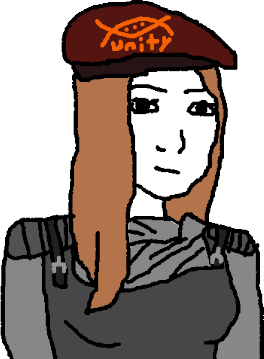
Label: 5_Trad_Wife